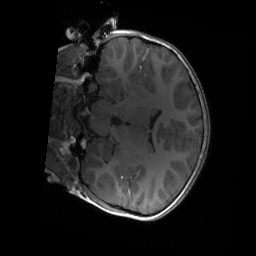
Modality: T1w
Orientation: coronal
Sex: male
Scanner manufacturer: siemens
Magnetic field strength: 3 T
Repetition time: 1.9 s
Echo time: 0.00243 s